Question: I'm trying to build a simple GUI interface. I have added a background image to the JPanel using the paintComponent method.
The problem is when the output is built it shows only a small window as follows:

I have to resize the output window to show the full image. How can I make the image fit the window?
Here is my new source code:
'''
import java.awt.Dimension;
import java.awt.Graphics;
import java.awt.image.*;
import java.io.File;
import java.io.IOException;
import javax.imageio.*;
import javax.swing.ImageIcon;
import javax.swing.JFrame;
import javax.swing.JPanel;
public class test extends JFrame {
public test(){
super("Staff Management");
this.setContentPane(new staff());
this.setVisible(true);
this.setDefaultCloseOperation(JFrame.EXIT_ON_CLOSE);
this.setResizable(false);
this.setLocationRelativeTo(null);
this.pack();
}
public class staff extends JPanel{
private ImageIcon i;
public staff() {
i = new ImageIcon("D:\staff-directory.jpg");
}
@Override
public Dimension getPreferredSize() {
return new Dimension(i.getIconWidth(),i.getIconHeight());
}
public void paintComponent(Graphics g){
super.paintComponent(g);
i.paintIcon(this,g,0,0);
}
}
}
'''
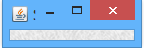
Answer: > It is just that almost all the answers on this website says to use custom painting of JPanel so I spent a day learning how to do this..
These answers usually suggest you just draw the image using the Graphics.drawImage(...) method. Even the answers you got in your last question suggest this, so I have no idea why you would now try to paint an Icon. There is no reason to create an Icon to hold the image.
> if you could show me how to do this with JLabel and Icon that would be a great help
There is no trick. It is just like using a JPanel:
'''
JLabel label = new JLabel( ... );
label.setLayout( new FlowLayout() );
label.add( new JButton("one") );
label.add( new JButton("two") );
'''
Read the Swing tutorial on <URL> if you don't know how to add an Icon to a JLabel.
You even got this advice in your question here: <URL>, so why are you asking this question again?